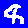
Digit: 8